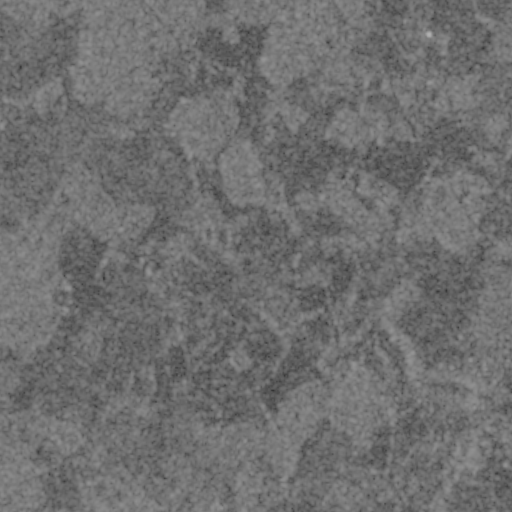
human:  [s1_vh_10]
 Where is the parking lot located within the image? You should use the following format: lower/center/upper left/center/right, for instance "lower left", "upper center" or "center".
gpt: The parking lot is located in the lower right of the image.
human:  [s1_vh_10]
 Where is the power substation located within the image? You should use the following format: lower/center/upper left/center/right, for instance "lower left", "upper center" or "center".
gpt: The power substation is located in the lower right of the image.
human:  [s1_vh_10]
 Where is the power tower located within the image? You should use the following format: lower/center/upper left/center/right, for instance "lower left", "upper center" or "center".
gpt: The power tower is located in the lower left of the image.
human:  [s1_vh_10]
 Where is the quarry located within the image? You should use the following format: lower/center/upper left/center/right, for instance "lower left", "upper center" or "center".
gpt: There is no quarry in the image.

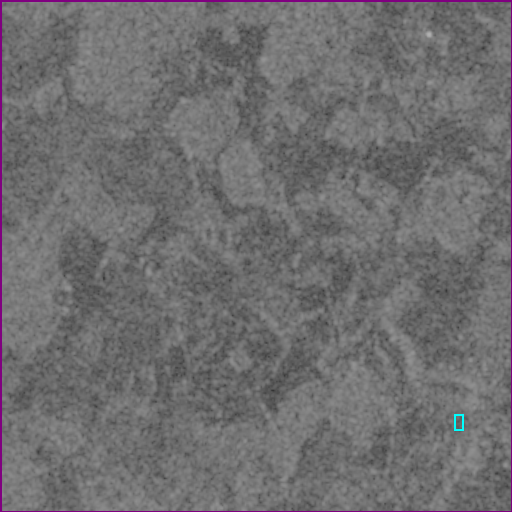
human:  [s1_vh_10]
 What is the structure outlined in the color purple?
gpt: The structure outlined in purple is a crop field.
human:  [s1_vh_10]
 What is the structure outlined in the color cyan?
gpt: The structure outlined in cyan is a park.
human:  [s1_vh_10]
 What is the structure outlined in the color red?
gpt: There is no red outline.